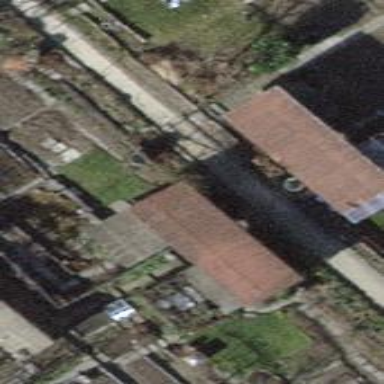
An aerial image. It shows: Allotment house.